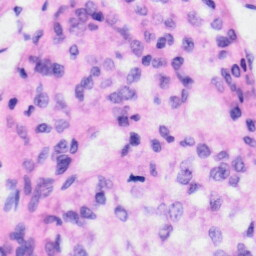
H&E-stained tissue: Liver